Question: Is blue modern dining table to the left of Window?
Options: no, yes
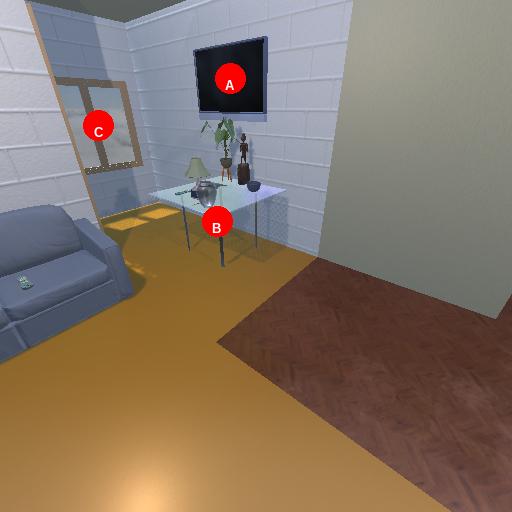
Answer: no